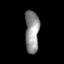
Tissue: lung
Cell type: Epithelial cells
Senescence score: 0.1688
Nuclear area (px): 581
Mean DAPI intensity: 144.398